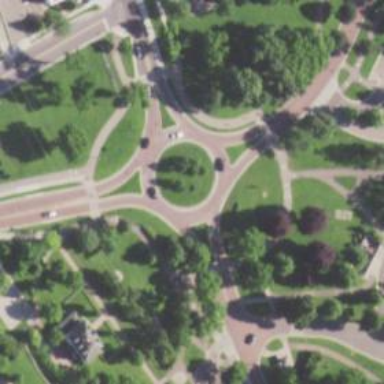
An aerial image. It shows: Roundabout at tertiary road junction.